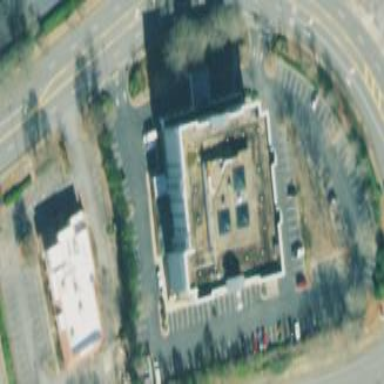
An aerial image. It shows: Hotel building.